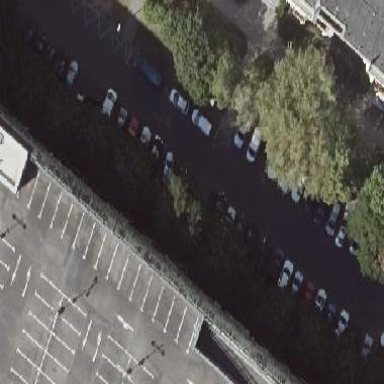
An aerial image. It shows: Parking available on the street side.